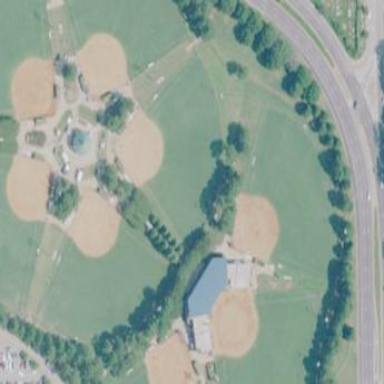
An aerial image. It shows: Baseball pitch for leisure land.